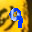
Label: 9